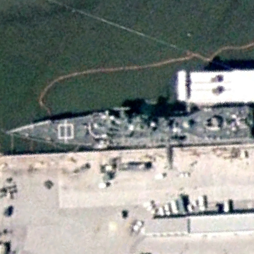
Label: cruiser